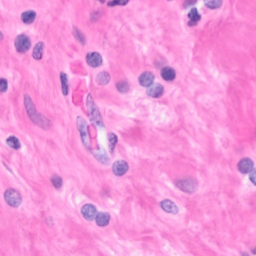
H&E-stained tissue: Breast